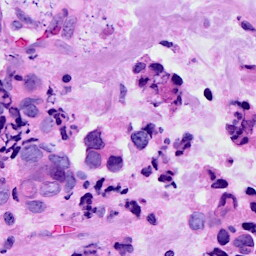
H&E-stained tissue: Breast